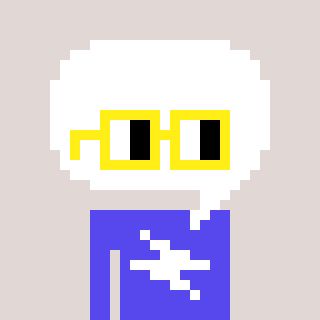
a pixel art character with square yellow glasses, a speech bubble-shaped head and a computerblue-colored body on a warm background